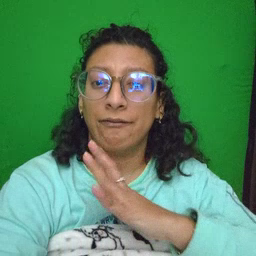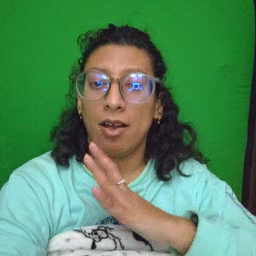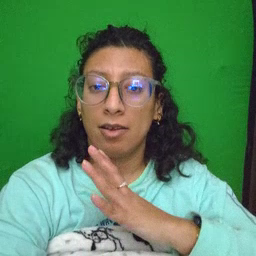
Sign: fine